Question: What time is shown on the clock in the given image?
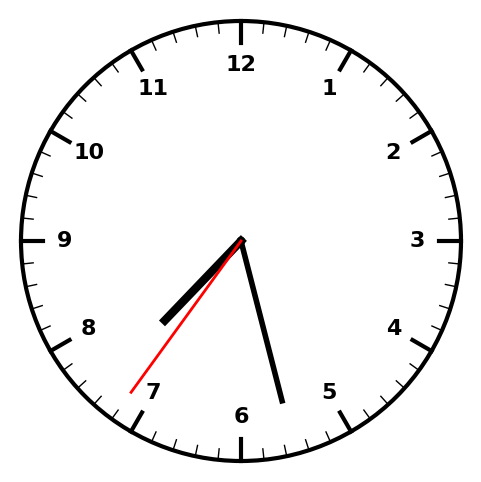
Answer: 07:27:36